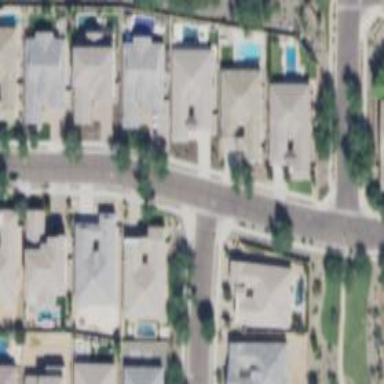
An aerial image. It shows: Asphalt road in residential area.